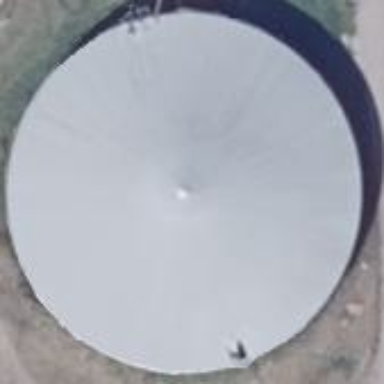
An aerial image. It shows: Grey round reservoir with covered roof. It is digester building also coloured in grey.